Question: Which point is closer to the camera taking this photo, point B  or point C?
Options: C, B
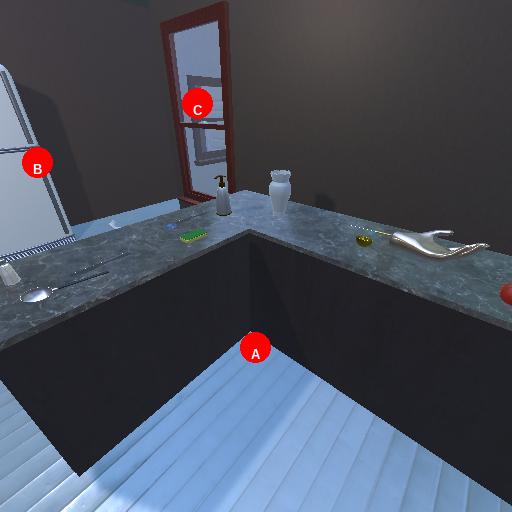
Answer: C